Question: Its particular query pops up in the slow query log all the time for me. Any way to improve its efficiency?
'''
SELECT
mov_id,
mov_title,
GROUP_CONCAT(DISTINCT genres.genre_name) as all_genres,
mov_desc,
mov_added,
mov_thumb,
mov_hits,
mov_numvotes,
mov_totalvote,
mov_imdb,
mov_release,
mov_type
FROM movies
LEFT JOIN _genres
ON movies.mov_id = _genres.gen_movieid
LEFT JOIN genres
ON _genres.gen_catid = genres.grenre_id
WHERE mov_status = 1 AND mov_incomplete = 0 AND mov_type = 1
GROUP BY mov_id
ORDER BY mov_added DESC
LIMIT 0, 20;
'''
My main concern is in regard to the group_concat function, which outputs a comma separated list of genres associated with the particular film, which I put through a for loop and make click-able links.

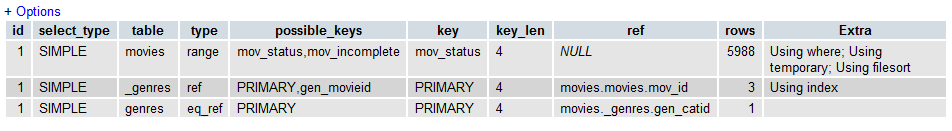
Answer: Do you need the genre names? If you can do with just the genre_id, you can eliminate the second join. (You can fill in the genre name later, in the UI, using a cache).
What indexes do you have?
You probably want
'''
create index idx_movies on movies
(mov_added, mov_type, mov_status, mov_incomplete)
'''
and most certainly the join index
'''
create index ind_genres_movies on _genres
(gen_mov_id, gen_cat_id)
'''